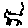
Label: cat